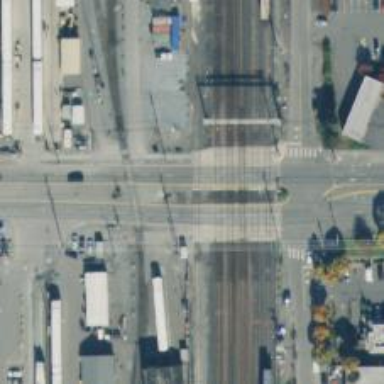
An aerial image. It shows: Level crossing along the railway.